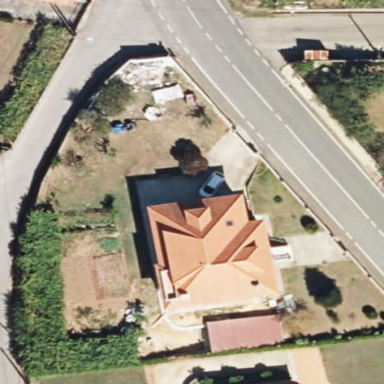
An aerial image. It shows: Simple and straightforward house.